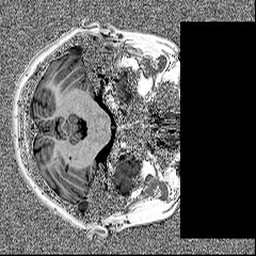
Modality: MP2RAGE
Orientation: axial
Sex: female